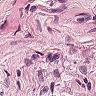
Metastatic tissue present: no